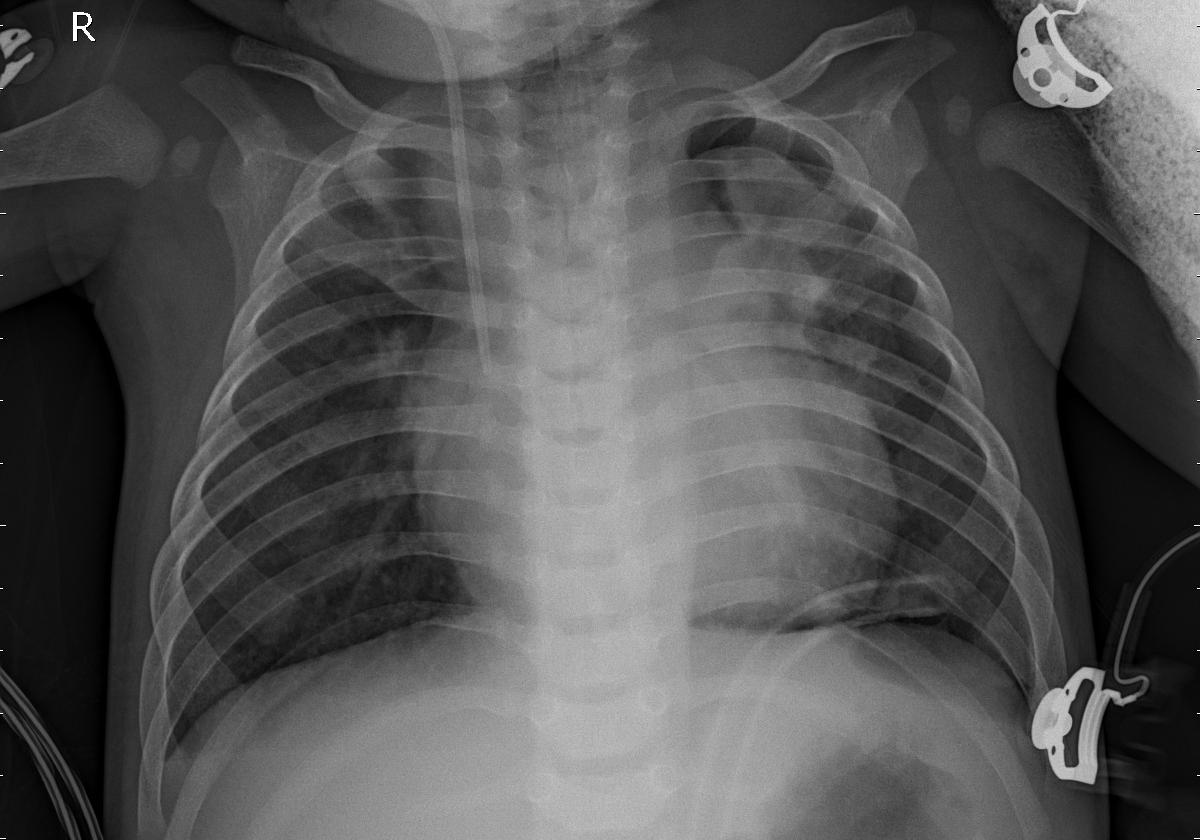
Diagnosis: PNEUMONIA